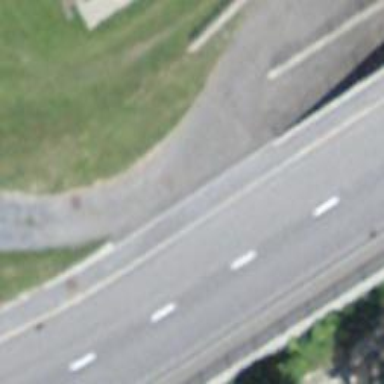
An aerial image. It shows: Asphalt road designated for service vehicles.